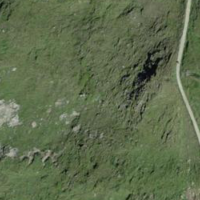
EUNIS habitat code: 26
Species observed at this site:
Marmota marmota